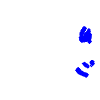
Particle: kaon